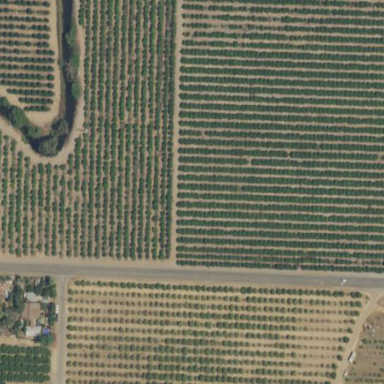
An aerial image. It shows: Orange orchard with rows of orange trees.